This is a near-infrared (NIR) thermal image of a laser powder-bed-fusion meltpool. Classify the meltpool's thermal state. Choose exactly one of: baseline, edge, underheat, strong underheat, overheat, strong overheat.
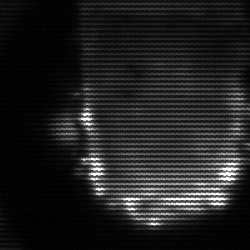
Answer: baseline